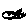
Label: zigzag